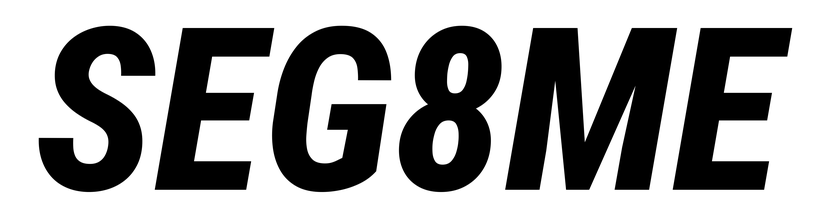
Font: Roboto-Italic_Condensed_ExtraBold_Italic